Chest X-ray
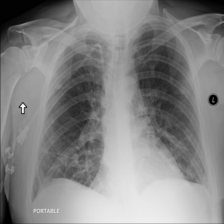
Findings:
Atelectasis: negative
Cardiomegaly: negative
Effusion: negative
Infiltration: negative
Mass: negative
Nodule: positive
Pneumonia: negative
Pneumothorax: negative
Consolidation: negative
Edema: positive
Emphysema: negative
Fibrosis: negative
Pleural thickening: negative
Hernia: negative